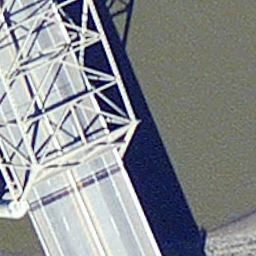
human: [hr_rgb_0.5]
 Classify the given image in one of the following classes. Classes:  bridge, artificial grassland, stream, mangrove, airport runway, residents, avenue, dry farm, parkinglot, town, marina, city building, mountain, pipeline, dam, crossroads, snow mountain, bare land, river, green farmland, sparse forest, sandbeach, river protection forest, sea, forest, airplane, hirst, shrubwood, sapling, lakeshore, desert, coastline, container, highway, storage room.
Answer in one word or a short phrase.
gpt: bridge